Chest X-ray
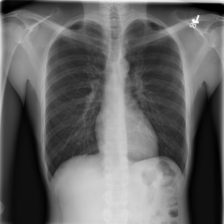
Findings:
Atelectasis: negative
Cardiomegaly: negative
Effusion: negative
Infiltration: negative
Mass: negative
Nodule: negative
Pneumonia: negative
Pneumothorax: negative
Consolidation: negative
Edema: negative
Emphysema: negative
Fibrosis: negative
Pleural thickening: negative
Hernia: negative